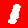
Digit: 1